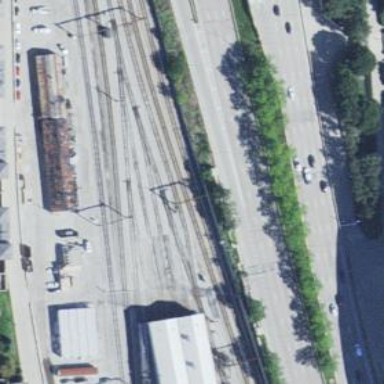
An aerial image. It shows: Rail yard with electrified contact lines for the trains.